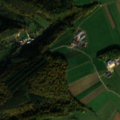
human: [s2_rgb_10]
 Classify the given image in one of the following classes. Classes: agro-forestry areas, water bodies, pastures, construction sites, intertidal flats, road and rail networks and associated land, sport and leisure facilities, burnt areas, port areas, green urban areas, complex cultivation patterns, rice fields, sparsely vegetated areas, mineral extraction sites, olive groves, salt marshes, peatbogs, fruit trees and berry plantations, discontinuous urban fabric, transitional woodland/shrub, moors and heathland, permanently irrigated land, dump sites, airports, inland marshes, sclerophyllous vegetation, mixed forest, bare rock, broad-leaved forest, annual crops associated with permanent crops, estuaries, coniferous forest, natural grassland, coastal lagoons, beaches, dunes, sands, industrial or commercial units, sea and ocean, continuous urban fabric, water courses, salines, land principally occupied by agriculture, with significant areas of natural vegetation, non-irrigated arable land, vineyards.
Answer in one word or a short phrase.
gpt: non-irrigated arable land, pastures, broad-leaved forest, coniferous forest